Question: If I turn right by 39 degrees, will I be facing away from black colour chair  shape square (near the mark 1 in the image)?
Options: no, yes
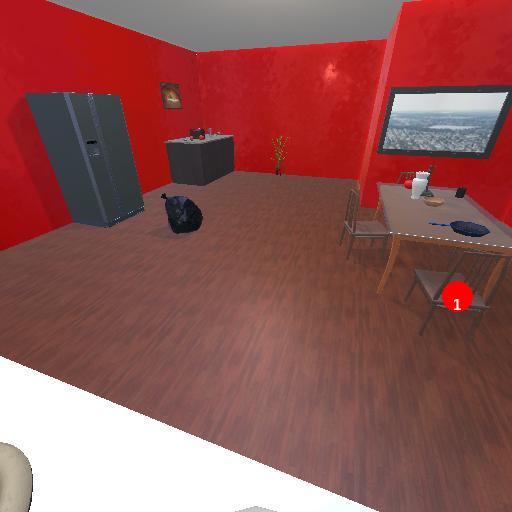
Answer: no